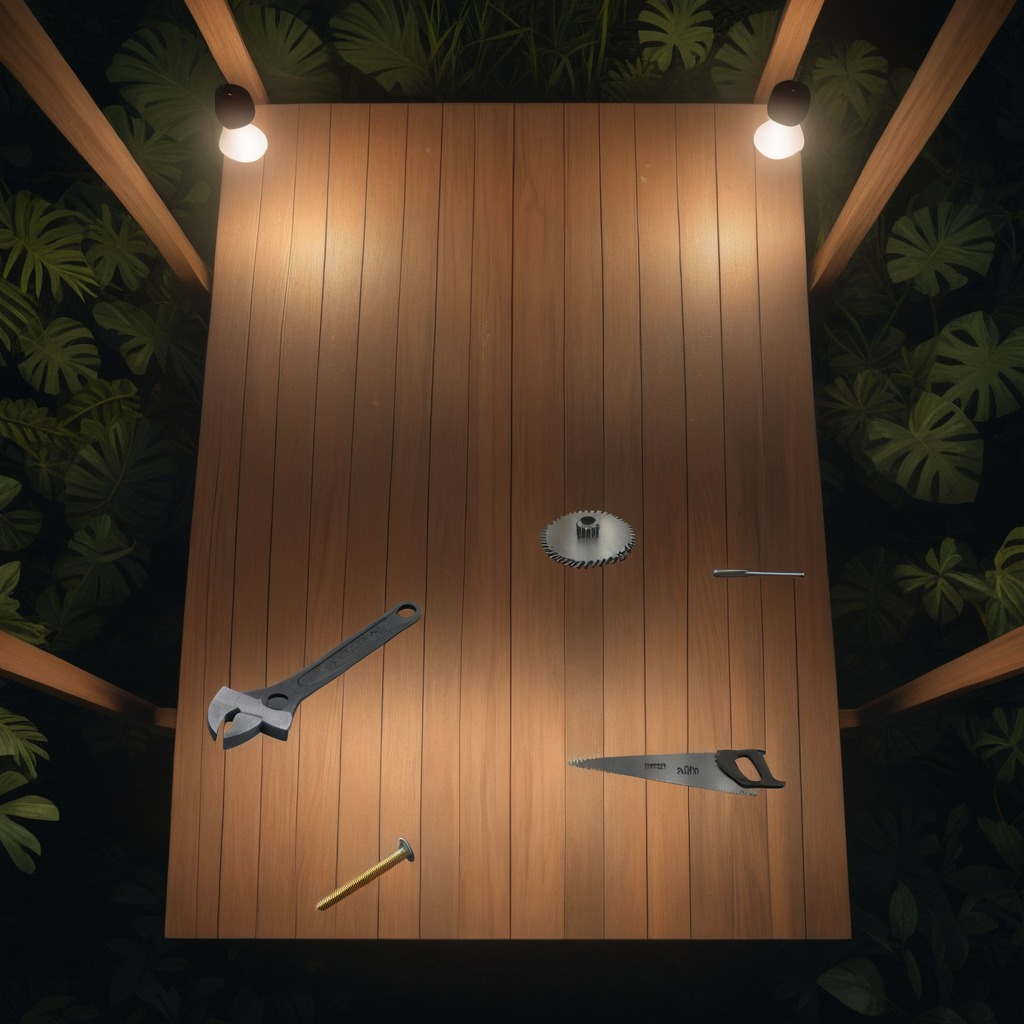
A metal gear with teeth, a metal machine screw, an iron nail, a handheld metal saw, and a wrench are lying on the wooden table inside a jungle field workshop tent at night.